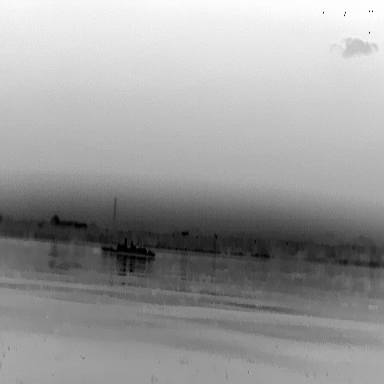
There is a warship in the infrared image.